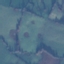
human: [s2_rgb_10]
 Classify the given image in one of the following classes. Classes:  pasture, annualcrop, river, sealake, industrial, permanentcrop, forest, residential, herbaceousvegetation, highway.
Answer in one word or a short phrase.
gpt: Pasture